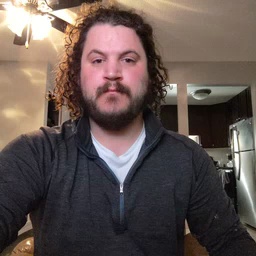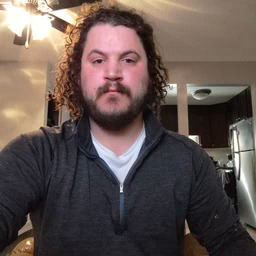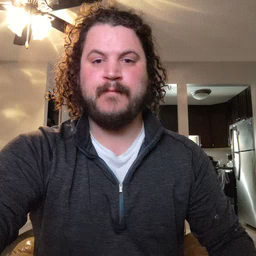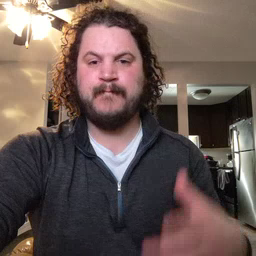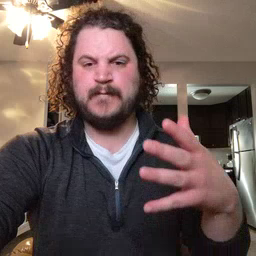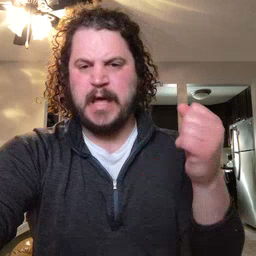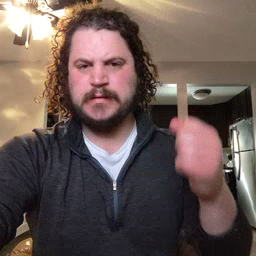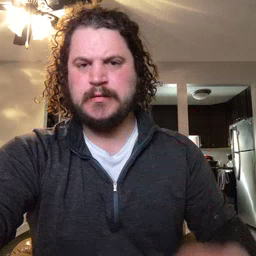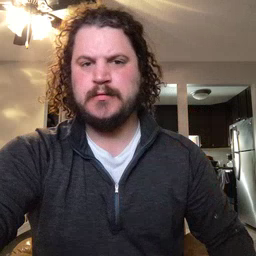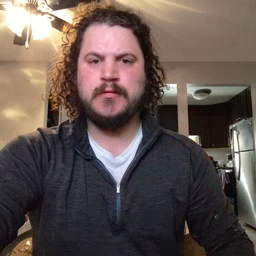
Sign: fast